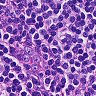
Metastatic tissue present: no